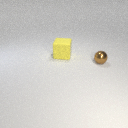
large yellow rubber cube behind small brown metal sphere